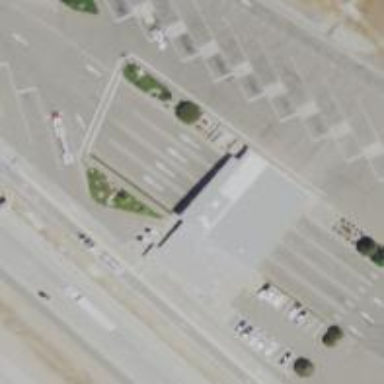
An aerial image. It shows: Rest area on the road.